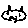
Label: cat